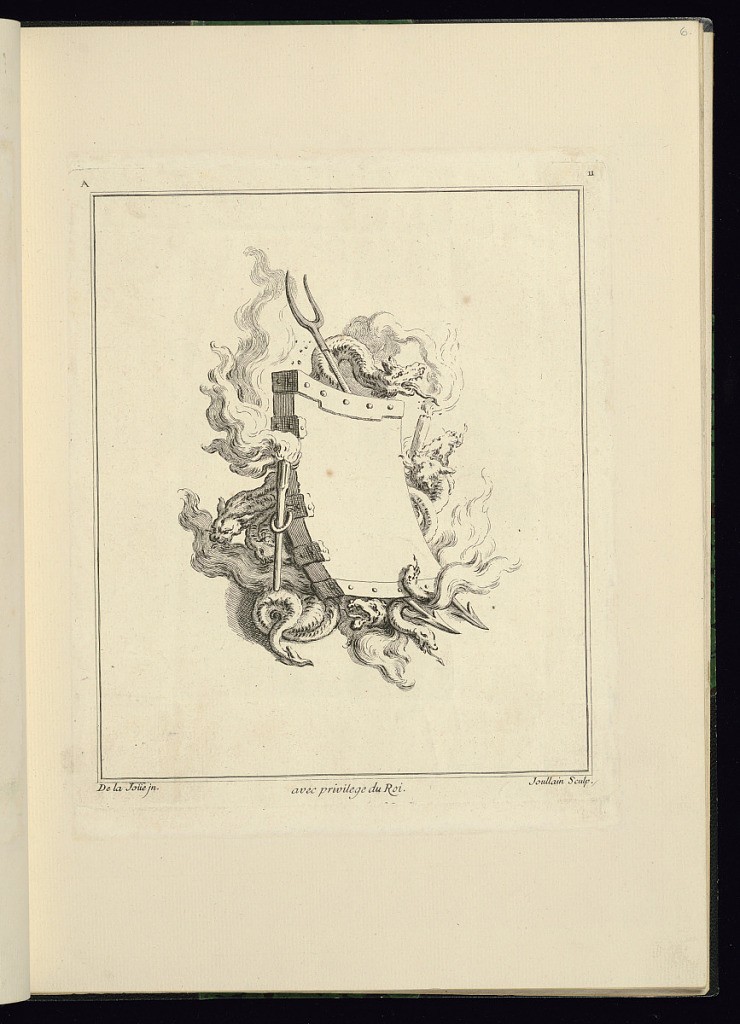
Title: Cartouche Decorated with Elements of Fire
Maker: Jacques de Lajoüe, French, 1687–1761
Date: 1740
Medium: Engraving on white laid paper
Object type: Print
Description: The center of the cartouche is defined by an iron door which is surrounded by elements of fire: salamanders spewing fire, serpents, torches, a pitchfork, and leaping flames.